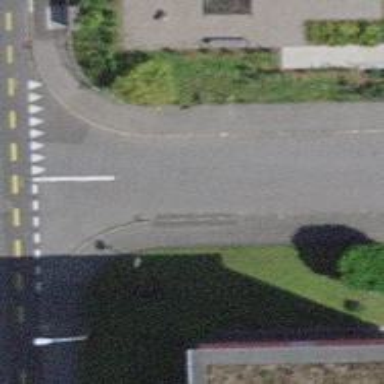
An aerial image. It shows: Kerb serving as barrier.